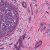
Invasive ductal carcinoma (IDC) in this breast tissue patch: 1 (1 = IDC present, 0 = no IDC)